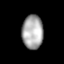
Tissue: lung
Cell type: Epithelial cells
Senescence score: 0.1802
Nuclear area (px): 700
Mean DAPI intensity: 168.463